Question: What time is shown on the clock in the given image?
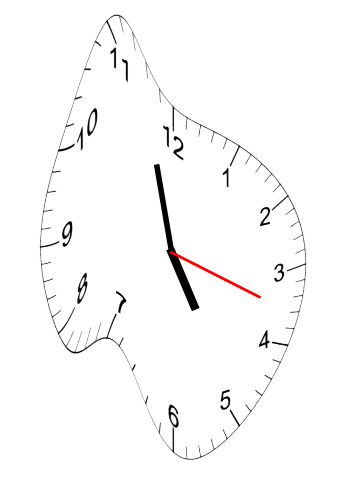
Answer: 04:57:18